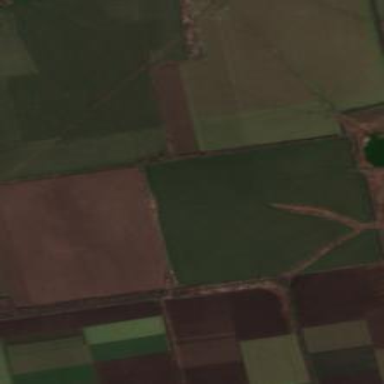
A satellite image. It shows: Picturesque farmland scene.